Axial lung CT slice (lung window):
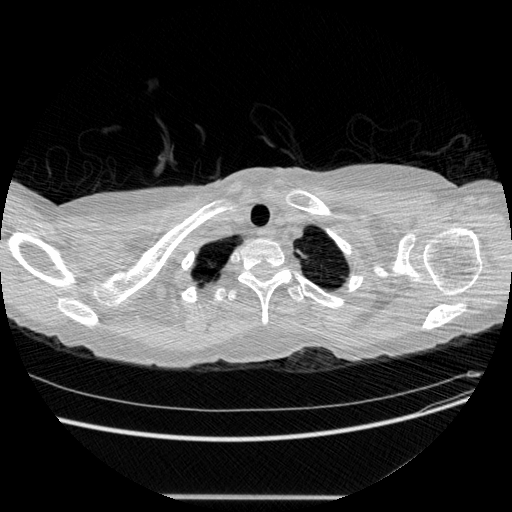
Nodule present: no